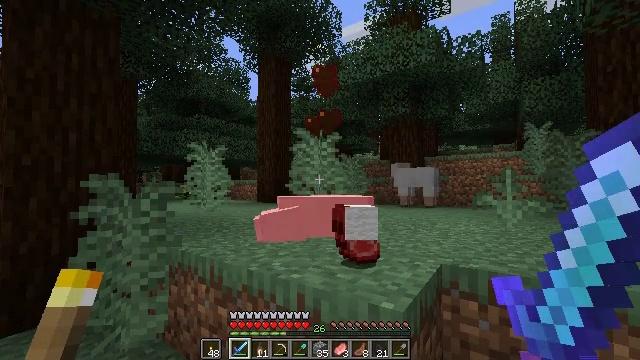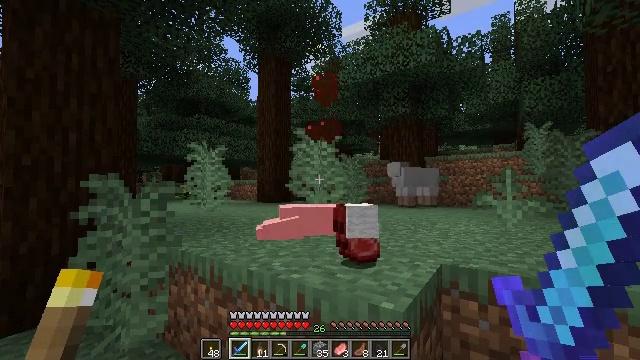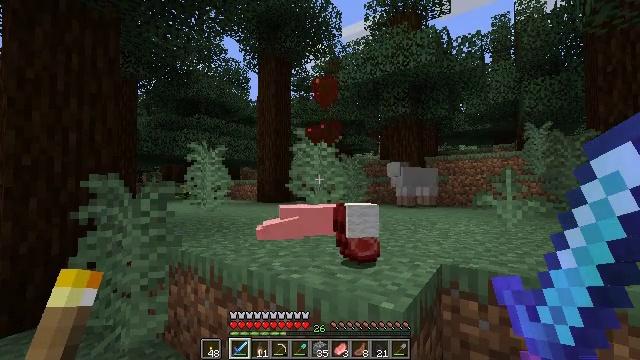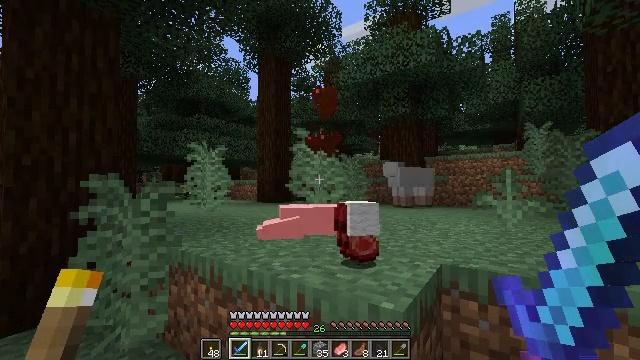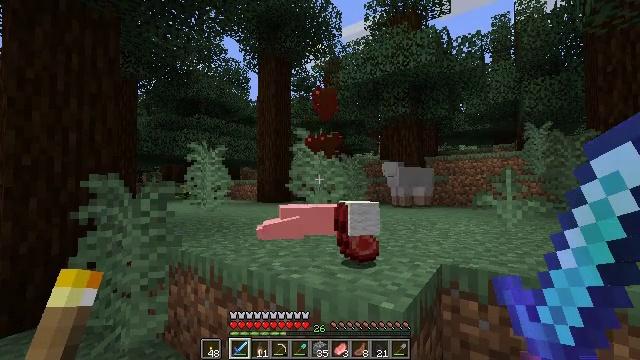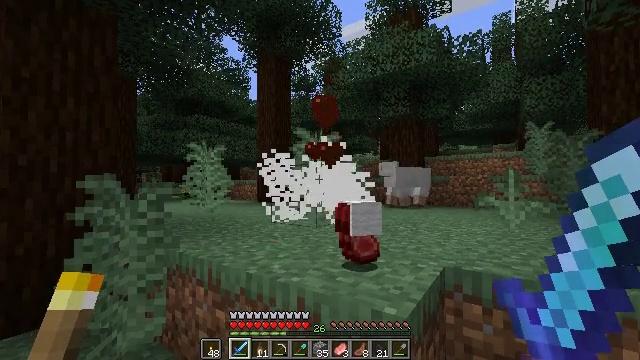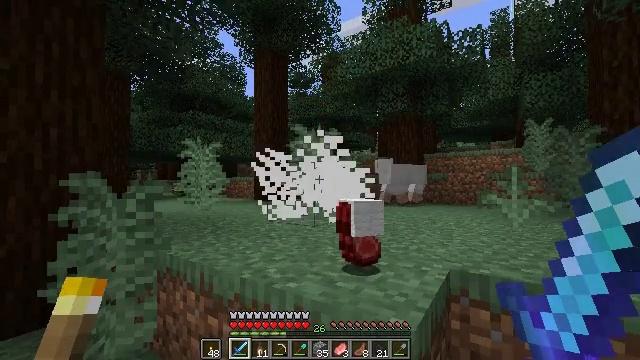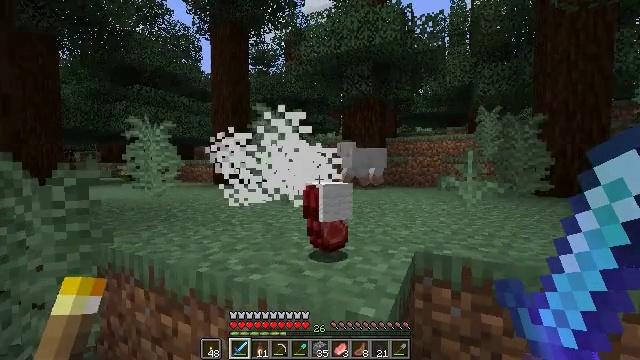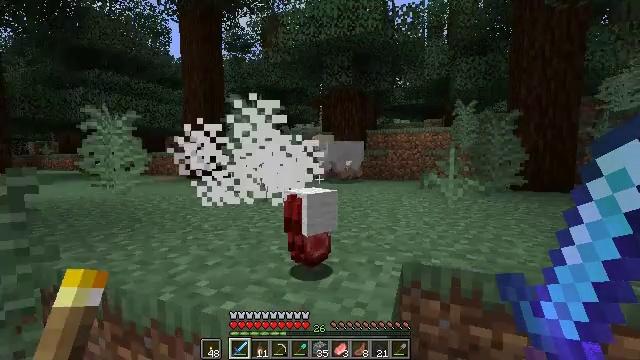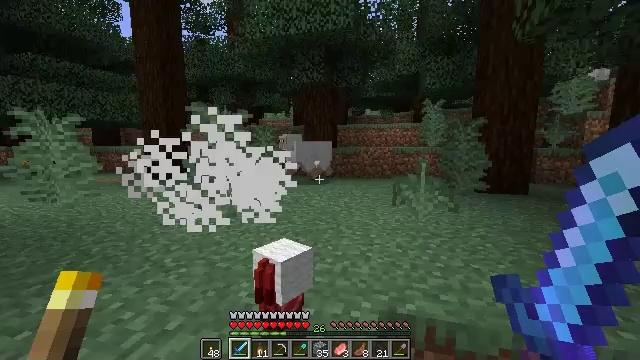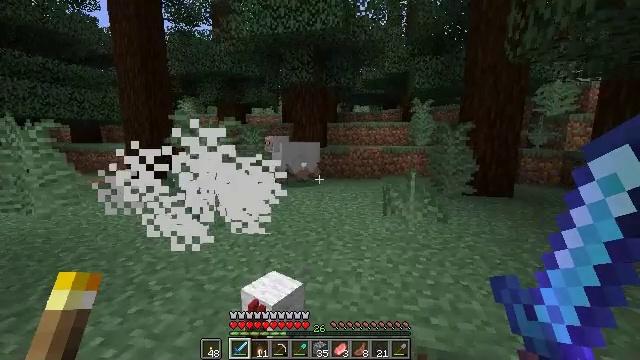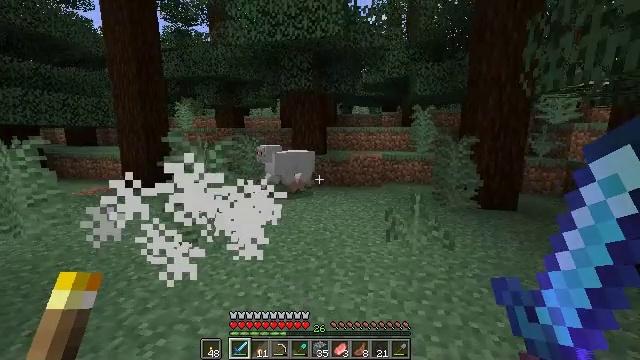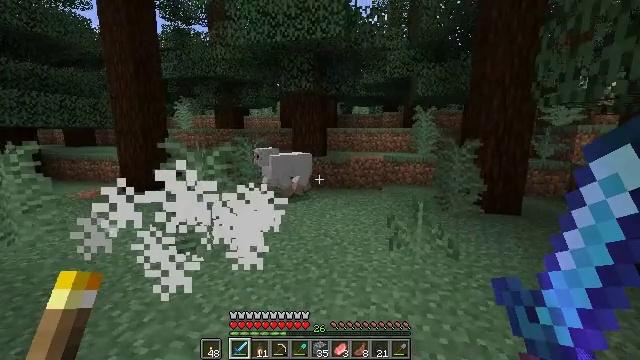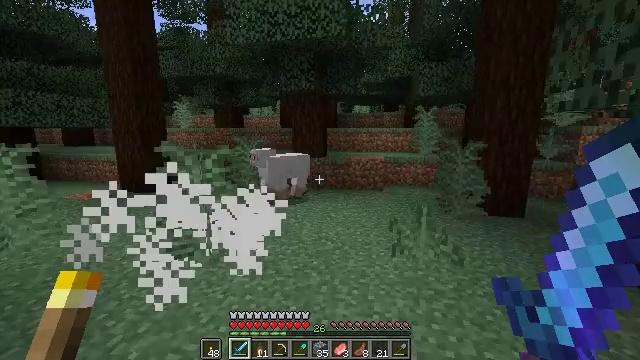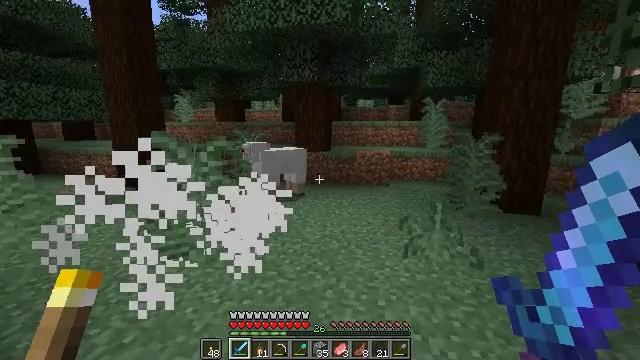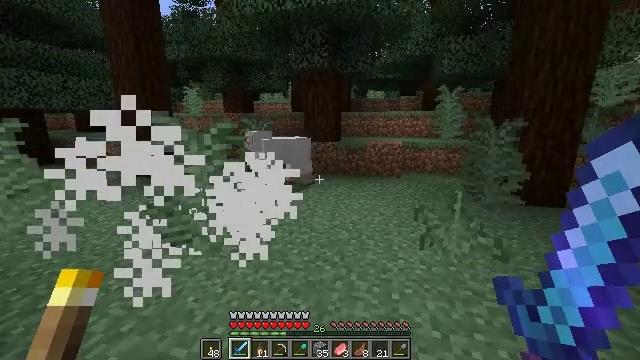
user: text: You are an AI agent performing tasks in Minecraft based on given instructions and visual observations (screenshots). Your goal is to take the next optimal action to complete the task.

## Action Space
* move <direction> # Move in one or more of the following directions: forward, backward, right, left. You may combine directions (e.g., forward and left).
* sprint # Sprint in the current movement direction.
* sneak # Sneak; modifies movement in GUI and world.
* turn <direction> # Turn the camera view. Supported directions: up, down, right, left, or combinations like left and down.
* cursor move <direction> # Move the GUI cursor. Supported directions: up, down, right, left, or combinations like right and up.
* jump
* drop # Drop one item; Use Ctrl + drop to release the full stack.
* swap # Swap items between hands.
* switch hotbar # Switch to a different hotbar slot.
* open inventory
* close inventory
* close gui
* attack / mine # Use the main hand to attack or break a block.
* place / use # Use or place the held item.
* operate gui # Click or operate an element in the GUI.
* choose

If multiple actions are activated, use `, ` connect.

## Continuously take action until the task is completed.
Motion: motion action
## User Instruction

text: Kill the sheep.
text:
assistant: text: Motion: no_op
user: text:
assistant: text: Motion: no_op
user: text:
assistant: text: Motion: no_op
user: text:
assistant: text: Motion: no_op
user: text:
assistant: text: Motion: move forward
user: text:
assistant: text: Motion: move forward
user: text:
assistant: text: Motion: move forward, turn right and down
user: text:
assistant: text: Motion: move forward, turn right and down, jump
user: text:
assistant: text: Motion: move forward, turn right and down, jump
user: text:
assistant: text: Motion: move forward, turn right and down, jump
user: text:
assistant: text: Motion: move forward, jump
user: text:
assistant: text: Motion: move forward, jump
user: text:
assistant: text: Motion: move forward
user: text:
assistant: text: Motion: move forward, turn down
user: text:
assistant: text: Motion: move forward, turn left and down
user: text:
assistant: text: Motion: move forward, turn left
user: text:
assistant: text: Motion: move forward
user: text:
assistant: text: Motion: move forward, sprint
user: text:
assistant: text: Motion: move forward, sprint, turn left
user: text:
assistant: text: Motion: move forward, sprint, turn left
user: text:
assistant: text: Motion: move forward, sprint, turn left
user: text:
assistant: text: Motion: move forward, sprint, turn left
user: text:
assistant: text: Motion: move forward, sprint, turn left
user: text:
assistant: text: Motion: move forward, sprint, turn left
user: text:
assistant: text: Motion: move forward, sprint, turn left
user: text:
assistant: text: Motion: move forward, sprint
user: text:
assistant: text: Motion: move forward
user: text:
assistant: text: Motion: move forward, turn left
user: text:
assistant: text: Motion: turn left
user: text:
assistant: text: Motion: turn left